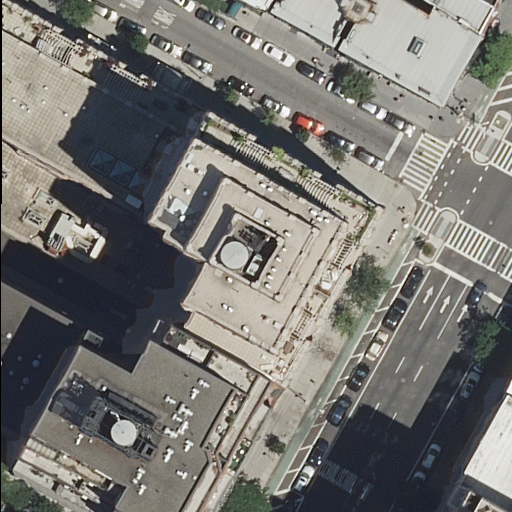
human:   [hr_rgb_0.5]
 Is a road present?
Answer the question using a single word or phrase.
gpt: yes

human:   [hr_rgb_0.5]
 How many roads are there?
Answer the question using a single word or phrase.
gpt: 3

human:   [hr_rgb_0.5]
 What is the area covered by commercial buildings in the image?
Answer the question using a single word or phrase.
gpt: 0m2

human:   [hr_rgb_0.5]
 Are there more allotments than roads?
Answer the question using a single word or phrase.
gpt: no

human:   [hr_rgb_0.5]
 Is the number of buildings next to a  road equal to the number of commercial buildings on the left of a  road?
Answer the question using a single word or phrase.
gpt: no

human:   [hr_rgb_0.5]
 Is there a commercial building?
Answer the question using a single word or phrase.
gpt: no

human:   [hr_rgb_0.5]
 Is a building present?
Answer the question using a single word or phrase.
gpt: yes

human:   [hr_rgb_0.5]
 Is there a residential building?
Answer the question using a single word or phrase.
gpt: yes

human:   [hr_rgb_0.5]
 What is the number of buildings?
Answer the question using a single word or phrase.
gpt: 9

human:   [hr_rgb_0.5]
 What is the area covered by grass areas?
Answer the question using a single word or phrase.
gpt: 0m2

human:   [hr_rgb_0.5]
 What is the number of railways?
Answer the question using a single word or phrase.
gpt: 0

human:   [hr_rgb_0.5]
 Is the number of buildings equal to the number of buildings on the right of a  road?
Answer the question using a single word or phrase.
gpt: no

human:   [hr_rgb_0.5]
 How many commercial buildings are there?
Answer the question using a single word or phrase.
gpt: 0

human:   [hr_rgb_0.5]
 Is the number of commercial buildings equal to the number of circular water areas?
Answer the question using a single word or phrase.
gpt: yes

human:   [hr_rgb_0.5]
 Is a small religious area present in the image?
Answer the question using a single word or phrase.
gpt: no

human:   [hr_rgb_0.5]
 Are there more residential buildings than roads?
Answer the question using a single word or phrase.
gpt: yes

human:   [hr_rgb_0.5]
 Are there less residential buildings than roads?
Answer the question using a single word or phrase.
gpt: no

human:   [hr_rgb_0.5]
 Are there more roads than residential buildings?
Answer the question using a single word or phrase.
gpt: no

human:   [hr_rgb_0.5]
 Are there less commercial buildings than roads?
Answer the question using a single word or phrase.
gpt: yes

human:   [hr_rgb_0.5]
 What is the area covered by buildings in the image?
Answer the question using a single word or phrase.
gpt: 2426m2

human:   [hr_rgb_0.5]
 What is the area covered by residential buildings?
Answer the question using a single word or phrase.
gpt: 2426m2

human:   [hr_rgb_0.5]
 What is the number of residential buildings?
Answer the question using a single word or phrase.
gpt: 9

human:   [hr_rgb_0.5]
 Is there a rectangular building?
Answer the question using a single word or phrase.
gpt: yes

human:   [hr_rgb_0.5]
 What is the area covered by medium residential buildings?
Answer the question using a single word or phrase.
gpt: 1534m2

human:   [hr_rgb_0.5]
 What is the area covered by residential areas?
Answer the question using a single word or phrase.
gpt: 0m2

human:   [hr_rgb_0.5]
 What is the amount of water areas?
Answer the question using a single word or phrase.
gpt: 0

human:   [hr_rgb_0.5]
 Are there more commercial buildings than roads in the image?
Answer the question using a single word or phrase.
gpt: no

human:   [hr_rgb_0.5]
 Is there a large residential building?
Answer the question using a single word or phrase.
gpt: yes

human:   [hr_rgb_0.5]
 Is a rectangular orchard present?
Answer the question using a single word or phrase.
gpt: no

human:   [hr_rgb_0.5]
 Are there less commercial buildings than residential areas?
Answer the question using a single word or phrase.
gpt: no

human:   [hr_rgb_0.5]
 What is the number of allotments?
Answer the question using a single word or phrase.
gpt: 0

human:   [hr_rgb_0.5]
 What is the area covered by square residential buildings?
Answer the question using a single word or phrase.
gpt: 0m2

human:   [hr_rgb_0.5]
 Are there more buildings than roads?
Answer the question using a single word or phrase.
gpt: yes

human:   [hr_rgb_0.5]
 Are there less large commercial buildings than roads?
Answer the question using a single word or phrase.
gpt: yes

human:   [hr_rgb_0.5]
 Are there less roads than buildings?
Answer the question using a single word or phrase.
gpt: yes

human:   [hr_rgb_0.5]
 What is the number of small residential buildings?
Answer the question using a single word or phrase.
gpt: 2

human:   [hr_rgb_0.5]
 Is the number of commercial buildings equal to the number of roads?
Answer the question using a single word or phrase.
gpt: no

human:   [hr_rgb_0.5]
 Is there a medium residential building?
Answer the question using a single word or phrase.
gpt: yes

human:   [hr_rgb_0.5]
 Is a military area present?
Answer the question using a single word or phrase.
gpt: no

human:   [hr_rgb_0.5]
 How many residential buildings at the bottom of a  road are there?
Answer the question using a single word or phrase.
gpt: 4

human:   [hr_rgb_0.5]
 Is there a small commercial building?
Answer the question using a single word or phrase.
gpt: no

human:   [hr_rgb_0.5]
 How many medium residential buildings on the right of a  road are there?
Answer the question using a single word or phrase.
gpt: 1

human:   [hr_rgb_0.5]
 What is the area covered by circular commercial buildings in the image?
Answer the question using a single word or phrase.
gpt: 0m2

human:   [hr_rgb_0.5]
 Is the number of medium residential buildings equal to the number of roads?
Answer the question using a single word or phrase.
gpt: no

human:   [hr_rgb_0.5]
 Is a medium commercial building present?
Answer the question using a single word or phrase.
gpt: no

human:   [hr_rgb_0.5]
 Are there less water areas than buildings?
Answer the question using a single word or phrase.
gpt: yes

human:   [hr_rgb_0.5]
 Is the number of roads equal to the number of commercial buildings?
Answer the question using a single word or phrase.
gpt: no

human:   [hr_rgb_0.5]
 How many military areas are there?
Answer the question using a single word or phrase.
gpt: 0

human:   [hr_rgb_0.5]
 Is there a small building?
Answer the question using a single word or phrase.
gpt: yes

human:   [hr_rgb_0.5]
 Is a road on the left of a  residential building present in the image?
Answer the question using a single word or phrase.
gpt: yes

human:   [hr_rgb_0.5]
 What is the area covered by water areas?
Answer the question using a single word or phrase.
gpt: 0m2

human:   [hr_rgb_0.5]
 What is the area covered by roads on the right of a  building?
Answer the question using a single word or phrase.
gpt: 0m2

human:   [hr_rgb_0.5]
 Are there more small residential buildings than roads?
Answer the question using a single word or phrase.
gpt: no

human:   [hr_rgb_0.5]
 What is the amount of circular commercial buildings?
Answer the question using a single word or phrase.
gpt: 0

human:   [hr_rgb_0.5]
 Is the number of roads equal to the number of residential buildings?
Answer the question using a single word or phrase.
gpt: no

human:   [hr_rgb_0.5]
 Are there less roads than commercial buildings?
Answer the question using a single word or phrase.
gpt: no

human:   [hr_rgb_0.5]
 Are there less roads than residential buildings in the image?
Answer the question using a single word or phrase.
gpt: yes

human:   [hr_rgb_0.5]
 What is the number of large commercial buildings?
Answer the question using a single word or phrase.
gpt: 0

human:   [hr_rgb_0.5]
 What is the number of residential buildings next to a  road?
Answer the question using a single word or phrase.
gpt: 9

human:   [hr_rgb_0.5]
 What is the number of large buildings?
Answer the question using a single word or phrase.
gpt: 1

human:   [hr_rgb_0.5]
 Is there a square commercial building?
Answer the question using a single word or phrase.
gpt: no

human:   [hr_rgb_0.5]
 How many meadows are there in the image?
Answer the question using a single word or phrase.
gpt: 0

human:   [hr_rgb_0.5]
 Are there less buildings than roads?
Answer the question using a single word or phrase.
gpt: no

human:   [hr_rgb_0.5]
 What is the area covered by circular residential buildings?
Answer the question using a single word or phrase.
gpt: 0m2